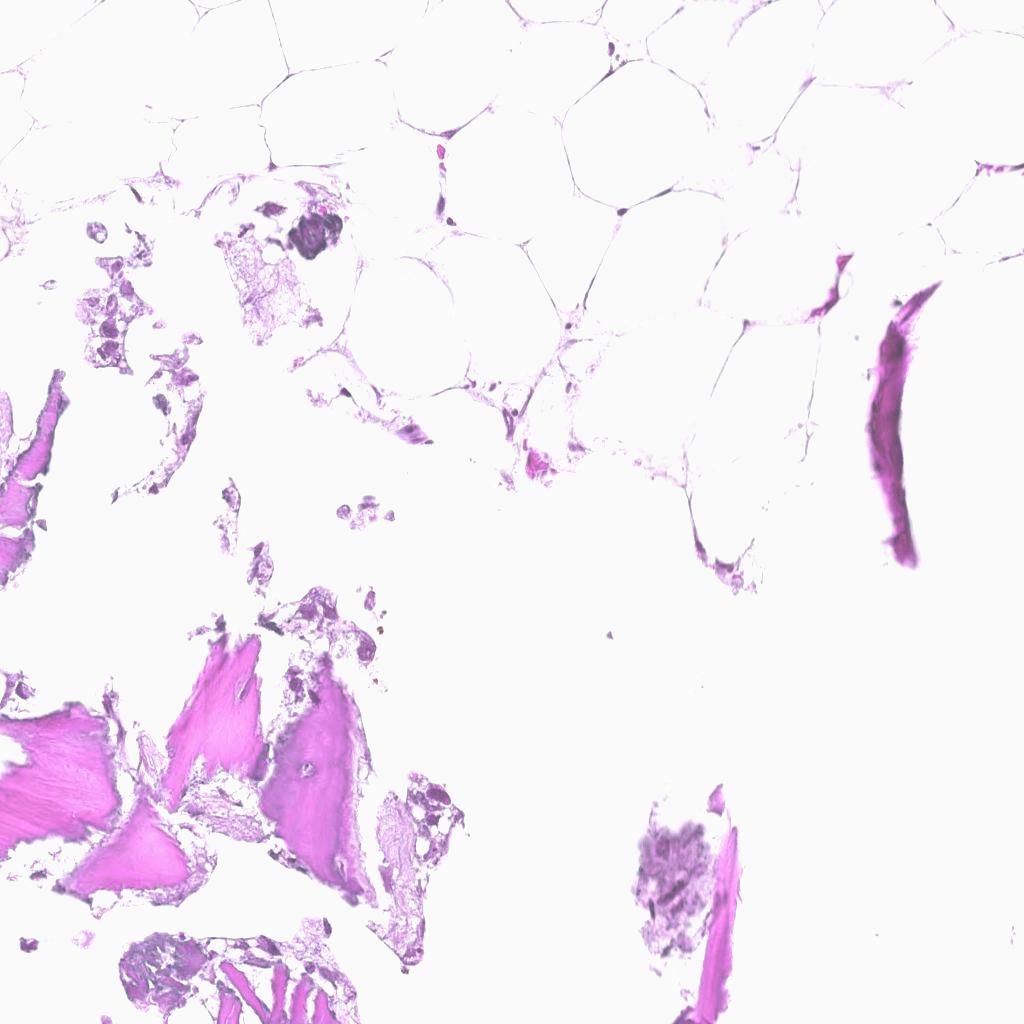
Label: Non-Tumor